【题型】解答题　【知识点】平面几何　【难度】easy
已知：如图, 在 Rt$\triangle ABC$ 中, $\angle C = 90^\circ$, 延长 $CB$ 至点 $D$, 使得 $DB = CB$, 过点 $A$、$D$ 分别作 $AE // BC$, $DE // BA$, $AE$ 与 $DE$ 相交于点 $E$, 连接 $BE$。

(1) 求证：$BE \perp CD$；

(2) 连接 $AD$ 交 $BE$ 于点 $F$, 连接 $CE$ 交 $AD$ 于点 $G$。如果 $\angle FBA = \angle ADB$, 求证：$AG = \frac{\sqrt{2}}{3} AB$。
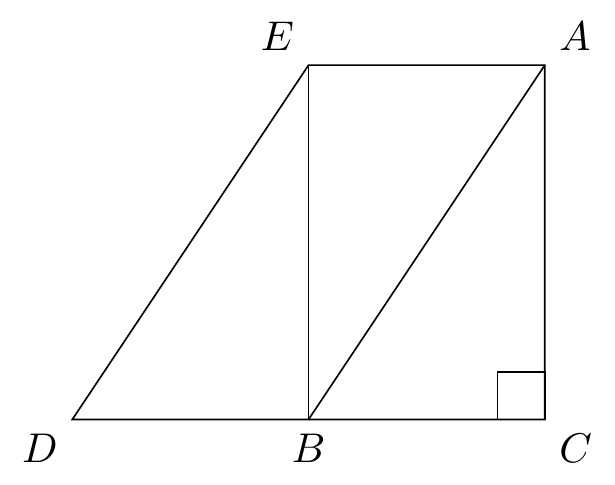
【解答】
解：(1)$\because AE // BD$, $DE // BA$,

$\therefore$ 四边形 $AEDB$ 是平行四边形,

$\therefore AE = BD$,

$\because BD = CB$,

$\therefore AE = CB$,

又 $\because AE // BD$, 点 $D$ 在 $CB$ 的延长线上,

$\therefore AE // CB$,

$\therefore$ 四边形 $AEBC$ 是平行四边形,

又 $\because \angle C = 90^\circ$,

$\therefore$ 四边形 $AEBC$ 是矩形,

$\therefore BE \perp CD$；

(2)如图，

$\because$ 四边形 $AEDB$ 是平行四边形,

$\therefore EF = BF$, $AF = DF$,

设 $EF = BF = a$,

$\because \angle FBA = \angle ADB$,

$\therefore \tan \angle FBA = \tan \angle ADB$,

$\therefore \frac{AF}{BF} = \frac{BF}{BD}$,

$\therefore AF \cdot BD = BF^2$,

$\because AE = BD$,

$\therefore AE^2 = 2a^2$,

$\therefore AE = \sqrt{2}a$,

$\therefore BD = BC = AE = \sqrt{2}a$,

$\because AE // CD$,

$\therefore \triangle AEG \sim \triangle DCG$,

$\therefore \frac{AE}{CD} = \frac{AG}{DG} = \frac{1}{2}$,

在 Rt$\triangle DBF$ 中,

$DF = \sqrt{a^2 + (\sqrt{2}a)^2} = \sqrt{3}a$,

$\therefore AD = 2\sqrt{3}a$,

$\therefore AG = \frac{2\sqrt{3}a}{3}$,

在 Rt$\triangle ABC$ 中,

$AB = \sqrt{(2a)^2 + (\sqrt{2}a)^2} = \sqrt{6}a$,

$\therefore \frac{AG}{AB} = \frac{\frac{2\sqrt{3}}{3}a}{\sqrt{6}a} = \frac{\sqrt{2}}{3}$,

$\therefore AG = \frac{\sqrt{2}}{3} AB$。
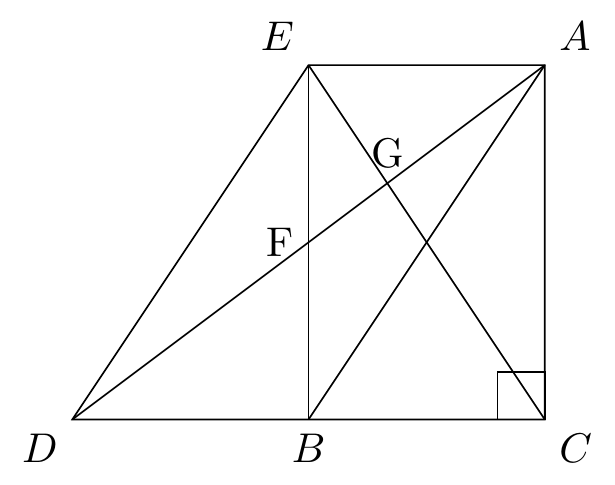